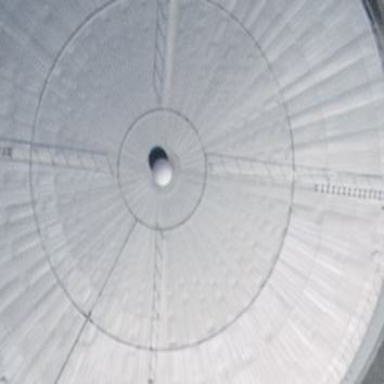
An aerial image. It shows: Storage tank created as man-made structure.